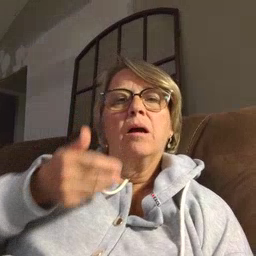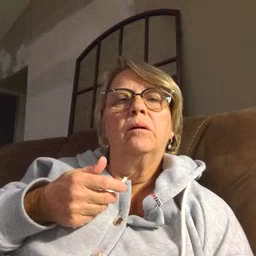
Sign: pizza